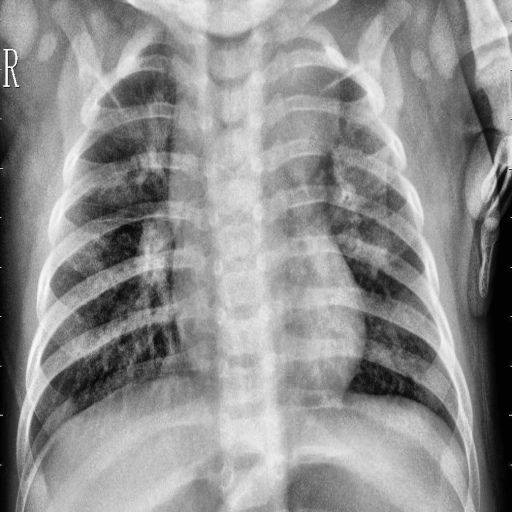
Finding: PNEUMONIA